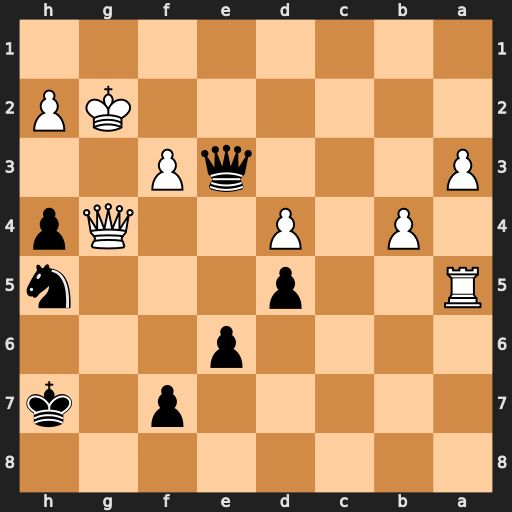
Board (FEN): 8/5p1k/4p3/R2p3n/1P1P2Qp/P3qP2/6KP/8
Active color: b
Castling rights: -
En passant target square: -
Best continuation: Nf4+ Qxf4 Qxf4